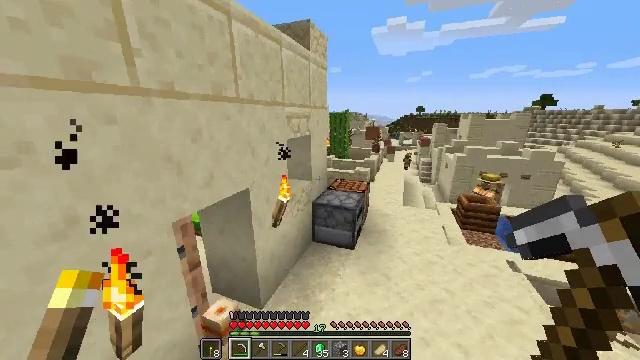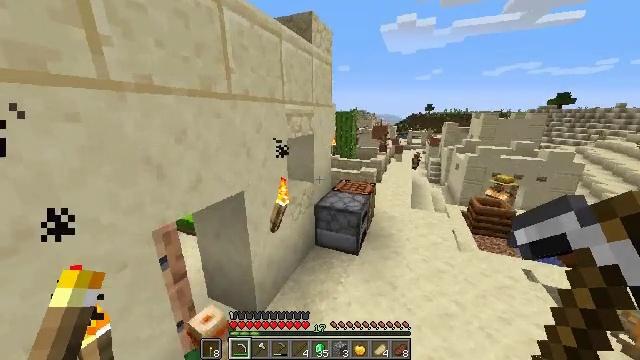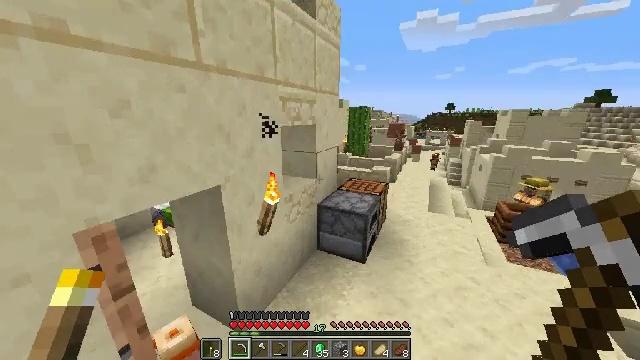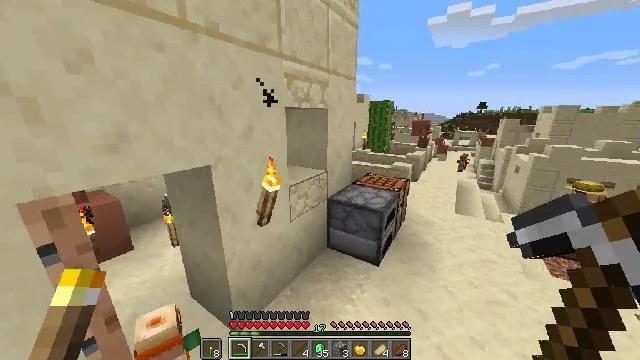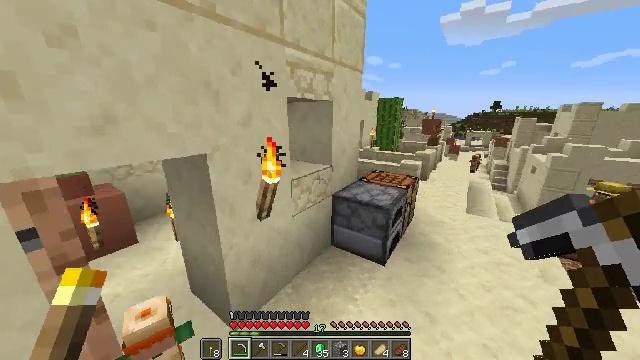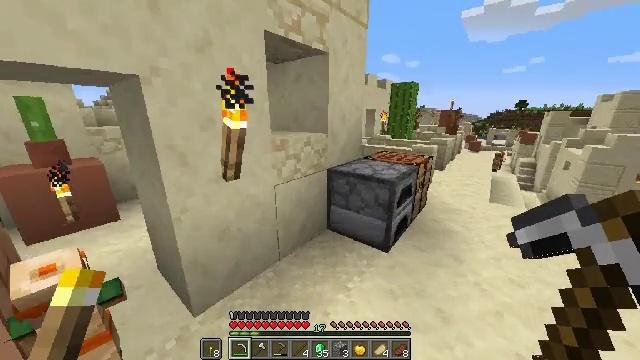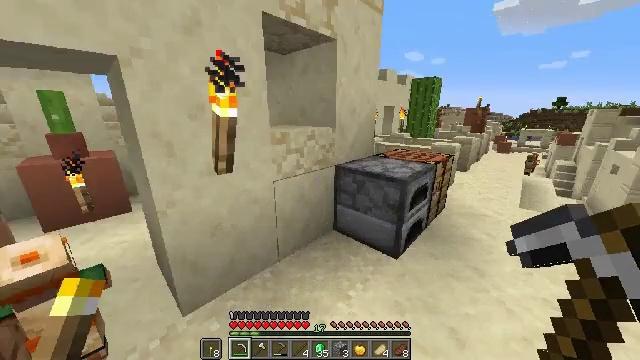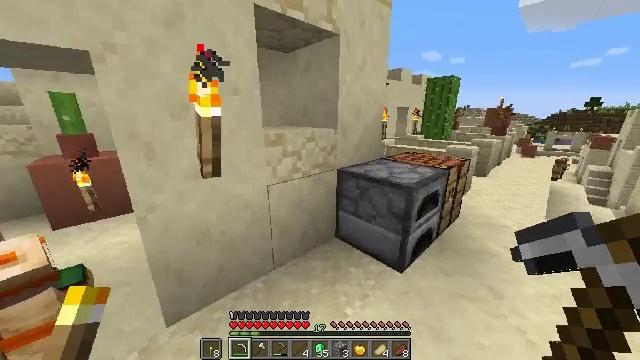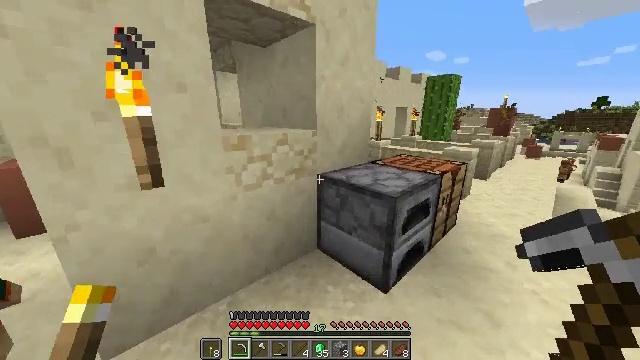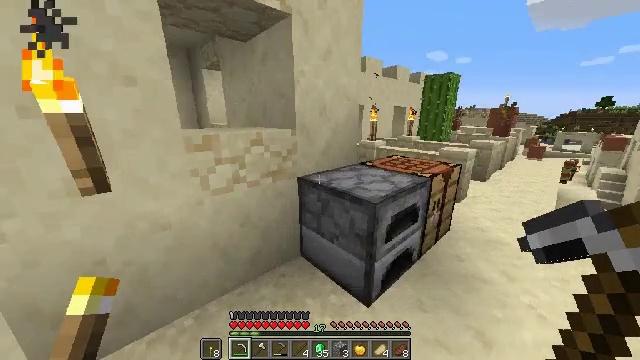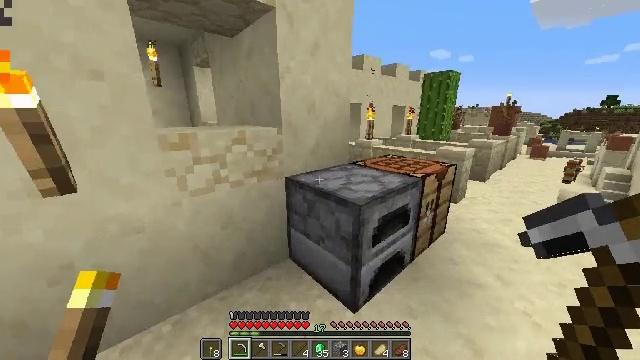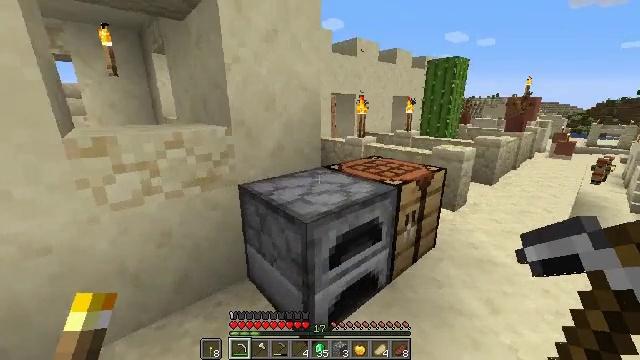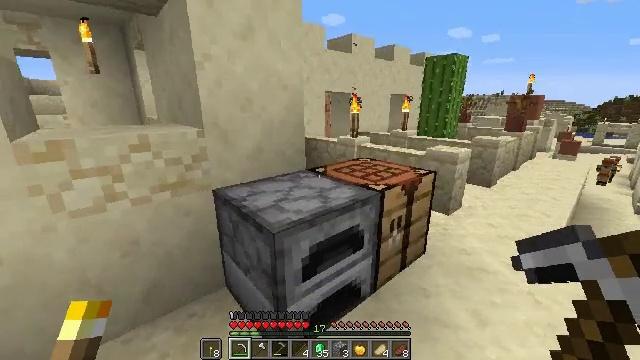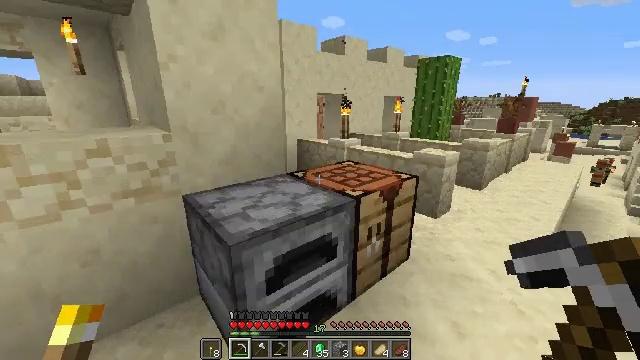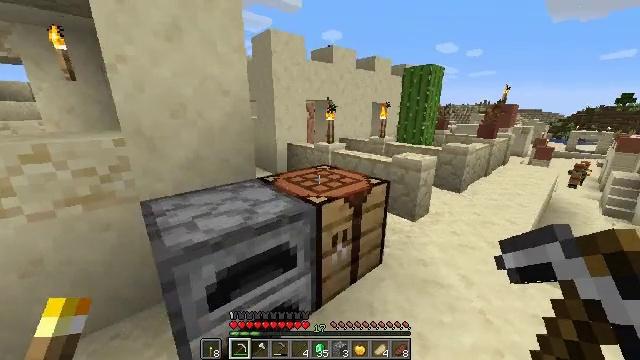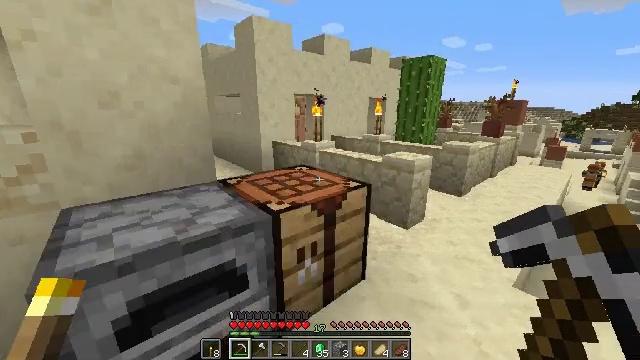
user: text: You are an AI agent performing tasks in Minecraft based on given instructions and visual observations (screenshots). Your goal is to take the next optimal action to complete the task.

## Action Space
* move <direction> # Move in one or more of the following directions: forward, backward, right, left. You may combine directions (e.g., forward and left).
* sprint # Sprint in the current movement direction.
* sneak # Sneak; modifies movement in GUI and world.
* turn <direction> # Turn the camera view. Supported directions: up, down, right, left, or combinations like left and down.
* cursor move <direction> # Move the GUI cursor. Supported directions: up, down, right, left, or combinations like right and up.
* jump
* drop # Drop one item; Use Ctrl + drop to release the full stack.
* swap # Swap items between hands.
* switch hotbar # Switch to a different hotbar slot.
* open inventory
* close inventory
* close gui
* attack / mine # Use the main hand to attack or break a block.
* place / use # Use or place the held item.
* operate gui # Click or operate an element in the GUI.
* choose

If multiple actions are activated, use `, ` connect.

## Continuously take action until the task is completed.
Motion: motion action
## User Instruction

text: Gather the cartography table from its current location.
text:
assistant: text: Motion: move forward and move right, turn left
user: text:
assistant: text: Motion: move forward and move right, turn left
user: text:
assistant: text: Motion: move forward and move right, turn left
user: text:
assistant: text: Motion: move forward and move right, turn left
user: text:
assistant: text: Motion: move forward and move right, turn left
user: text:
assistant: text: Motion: move forward and move right, turn left
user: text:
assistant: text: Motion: move forward and move right, turn left
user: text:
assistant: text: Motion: move forward and move right
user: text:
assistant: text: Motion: move right
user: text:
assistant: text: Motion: move right
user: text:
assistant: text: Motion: move right
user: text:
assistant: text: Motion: move forward and move right, sprint
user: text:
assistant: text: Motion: move forward and move right, sprint
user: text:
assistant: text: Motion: move forward and move right, sprint
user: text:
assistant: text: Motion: move forward and move right, sprint
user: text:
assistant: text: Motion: move forward and move right, sprint, jump
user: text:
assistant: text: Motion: move forward and move right, sprint, jump
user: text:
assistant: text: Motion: move forward and move right, sprint, jump
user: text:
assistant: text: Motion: move forward and move right, sprint, jump
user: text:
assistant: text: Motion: move forward and move right, sprint
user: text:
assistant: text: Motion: move forward and move right, sprint
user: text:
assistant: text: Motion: move forward and move right, sprint, turn right and down
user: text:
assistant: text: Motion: move forward and move right, turn right and down
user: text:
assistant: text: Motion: move forward, turn right and down
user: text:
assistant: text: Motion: turn right
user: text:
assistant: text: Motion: turn right
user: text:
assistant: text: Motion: turn right
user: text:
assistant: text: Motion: move right, turn right
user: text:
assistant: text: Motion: move right
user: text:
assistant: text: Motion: move right